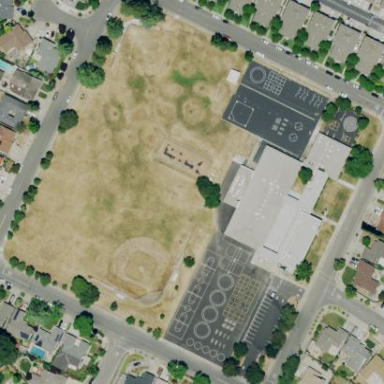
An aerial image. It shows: School.